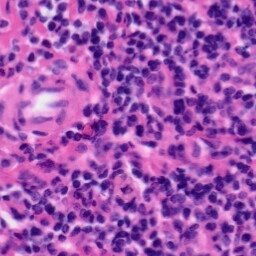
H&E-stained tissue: Tonsil